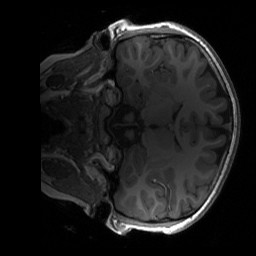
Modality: T1w
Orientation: coronal
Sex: male
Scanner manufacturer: siemens
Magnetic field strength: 3 T
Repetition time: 1.9 s
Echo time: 0.00243 s